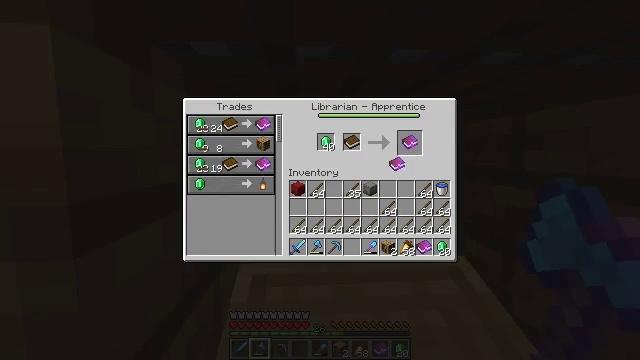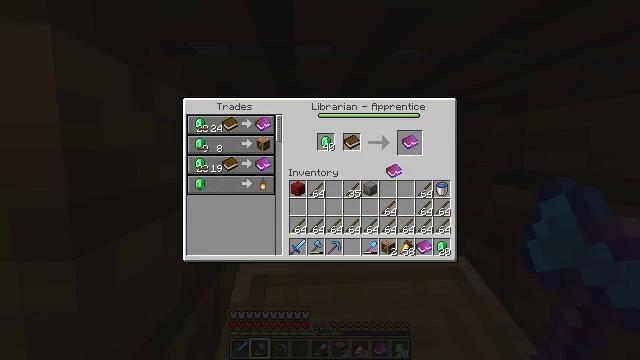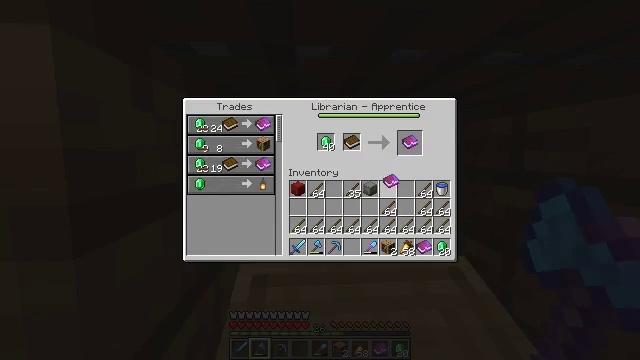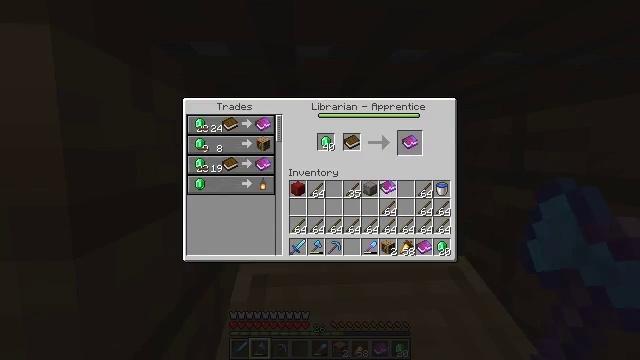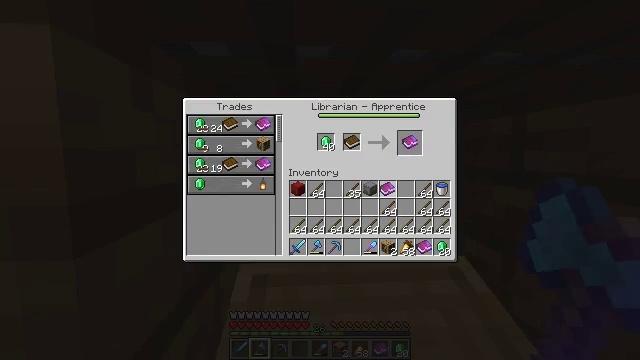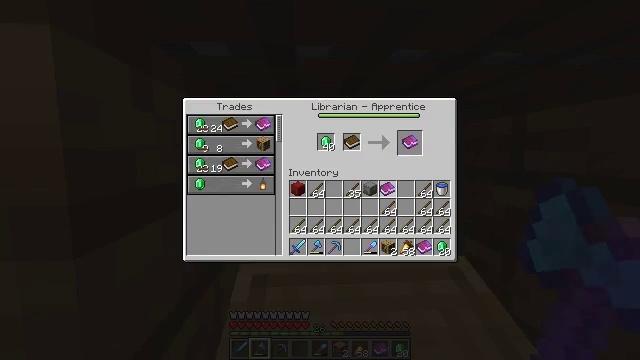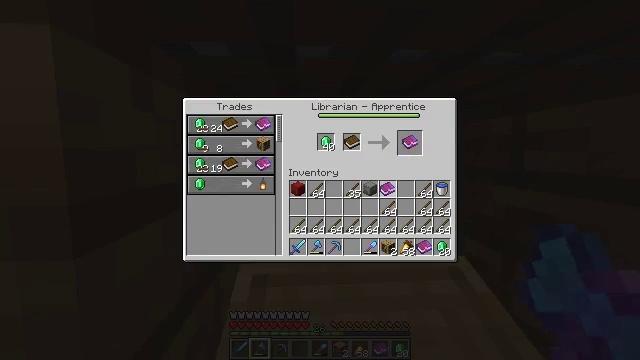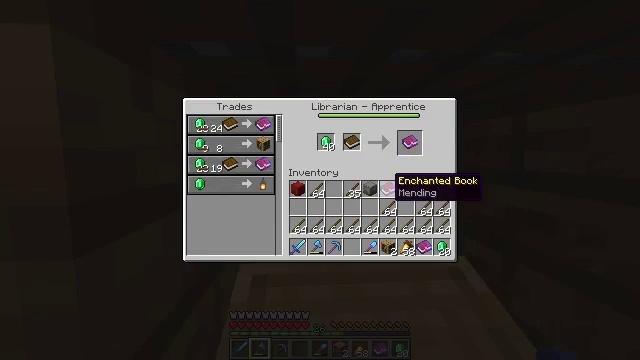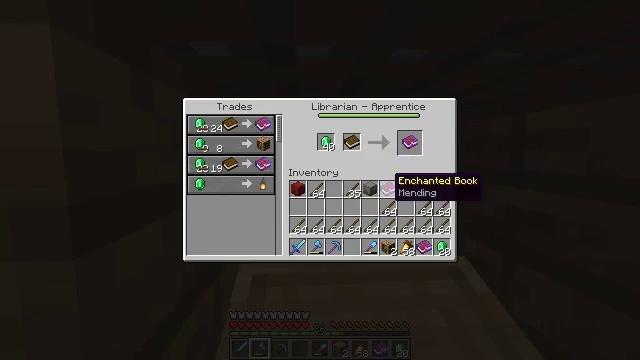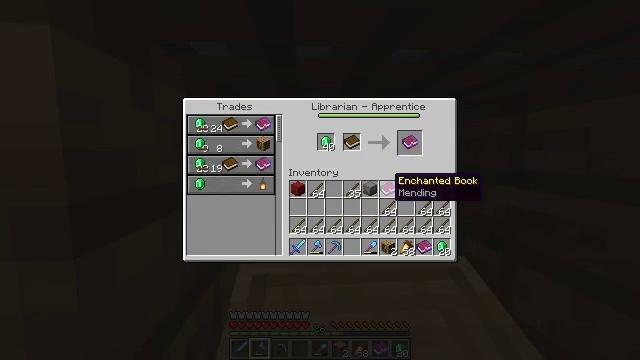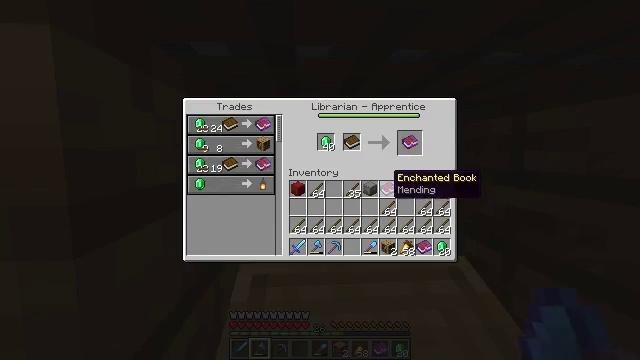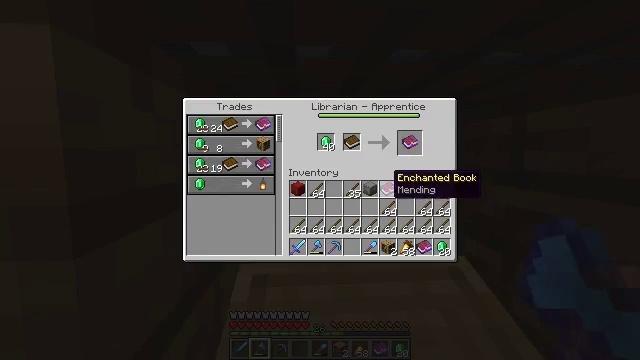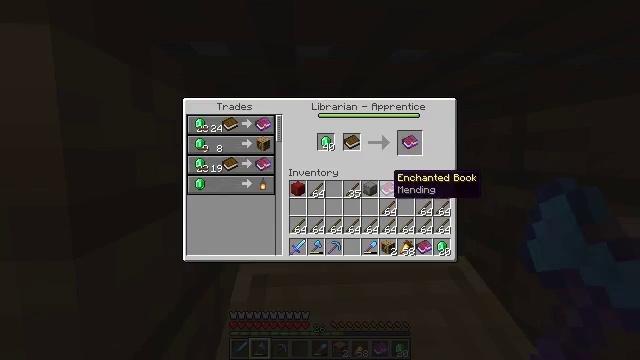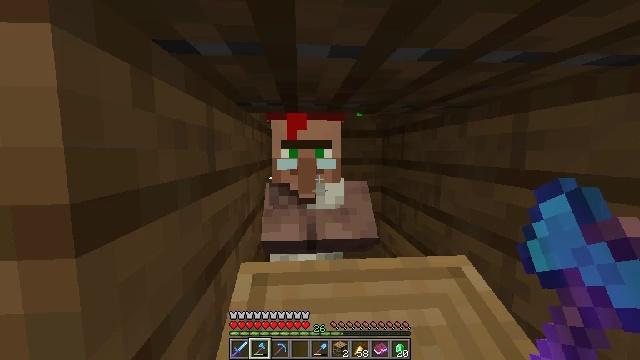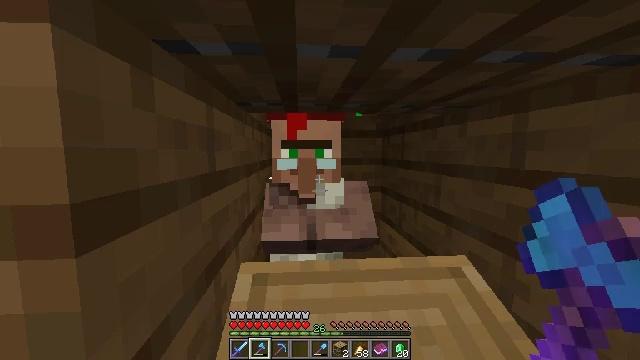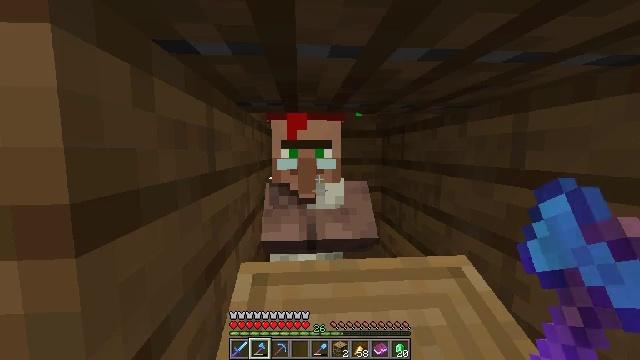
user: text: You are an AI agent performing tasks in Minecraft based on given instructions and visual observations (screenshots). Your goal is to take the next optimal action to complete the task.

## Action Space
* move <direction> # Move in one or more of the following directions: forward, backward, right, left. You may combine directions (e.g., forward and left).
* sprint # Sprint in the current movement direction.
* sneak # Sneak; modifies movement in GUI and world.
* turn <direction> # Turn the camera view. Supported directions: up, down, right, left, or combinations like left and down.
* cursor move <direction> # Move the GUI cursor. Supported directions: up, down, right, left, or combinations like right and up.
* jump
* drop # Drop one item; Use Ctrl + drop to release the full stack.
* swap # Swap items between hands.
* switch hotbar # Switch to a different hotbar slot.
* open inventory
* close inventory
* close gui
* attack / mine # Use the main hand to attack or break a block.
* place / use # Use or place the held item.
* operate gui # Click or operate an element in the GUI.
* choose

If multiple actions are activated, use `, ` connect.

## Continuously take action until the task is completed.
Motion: motion action
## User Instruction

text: Open a crafting table to craft a bookshelf.
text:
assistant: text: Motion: cursor move down, open gui
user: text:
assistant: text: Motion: cursor move down
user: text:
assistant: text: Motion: no_op
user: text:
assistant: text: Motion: operate gui
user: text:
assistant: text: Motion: operate gui
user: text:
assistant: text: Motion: operate gui
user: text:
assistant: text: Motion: no_op
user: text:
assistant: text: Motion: no_op
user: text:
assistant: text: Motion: no_op
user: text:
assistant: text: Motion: no_op
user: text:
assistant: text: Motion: no_op
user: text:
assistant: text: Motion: no_op
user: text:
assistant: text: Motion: no_op
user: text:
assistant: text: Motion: close gui
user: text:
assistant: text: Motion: no_op
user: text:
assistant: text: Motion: no_op
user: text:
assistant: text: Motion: no_op
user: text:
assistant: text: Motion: no_op
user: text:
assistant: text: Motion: move back
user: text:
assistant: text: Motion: move back
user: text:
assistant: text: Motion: move back
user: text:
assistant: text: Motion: move back
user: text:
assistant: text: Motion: move back
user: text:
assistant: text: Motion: no_op
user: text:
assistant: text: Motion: no_op
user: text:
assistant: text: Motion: no_op
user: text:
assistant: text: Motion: no_op
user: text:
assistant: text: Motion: no_op
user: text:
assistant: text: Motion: no_op
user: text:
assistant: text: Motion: move forward